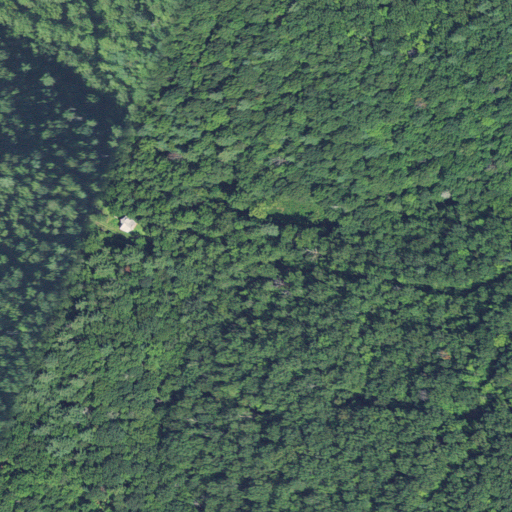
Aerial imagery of valley in North Carolina named Walnut Cove containing mixed forest, deciduous forest, and open development